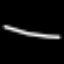
Label: line